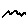
Label: zigzag